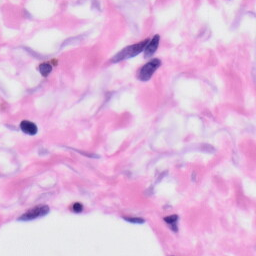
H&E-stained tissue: Skin